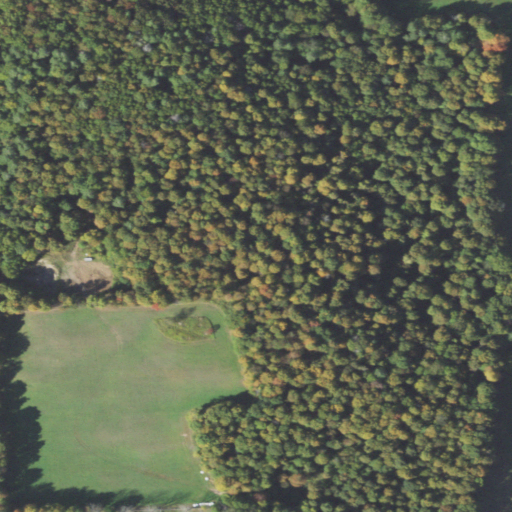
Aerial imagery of mountain in Pennsylvania named Tyler Hill containing deciduous forest, pasture, mixed forest, and shrub